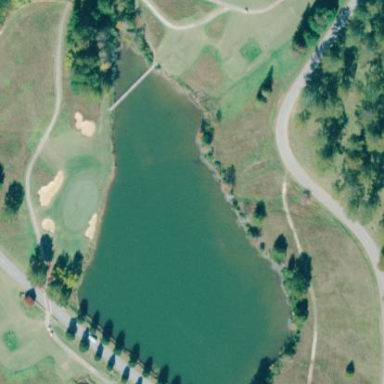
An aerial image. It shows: Reservoir serving as water hazard for golf course.